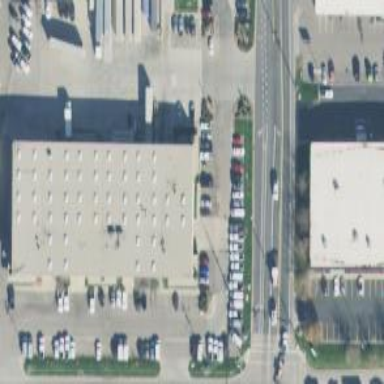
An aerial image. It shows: Car rental facility.